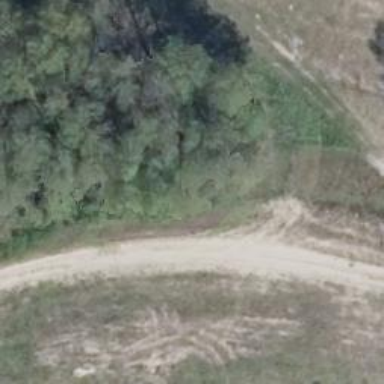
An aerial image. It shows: Sandy track road with grade3 tracktype.